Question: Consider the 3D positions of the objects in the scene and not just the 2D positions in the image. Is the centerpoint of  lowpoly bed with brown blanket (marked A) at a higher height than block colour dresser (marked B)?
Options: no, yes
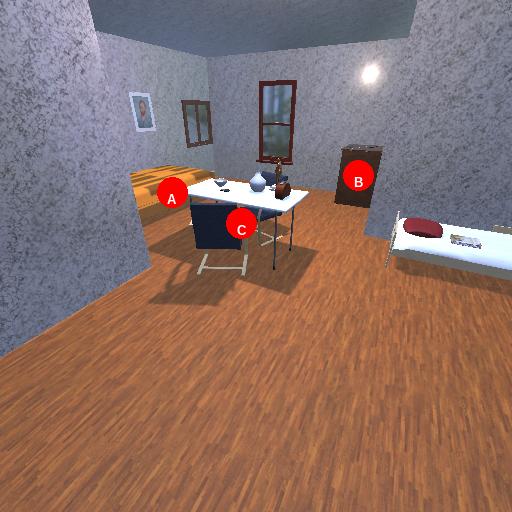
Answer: no